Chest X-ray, PA view. Patient: 55 years old, sex F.
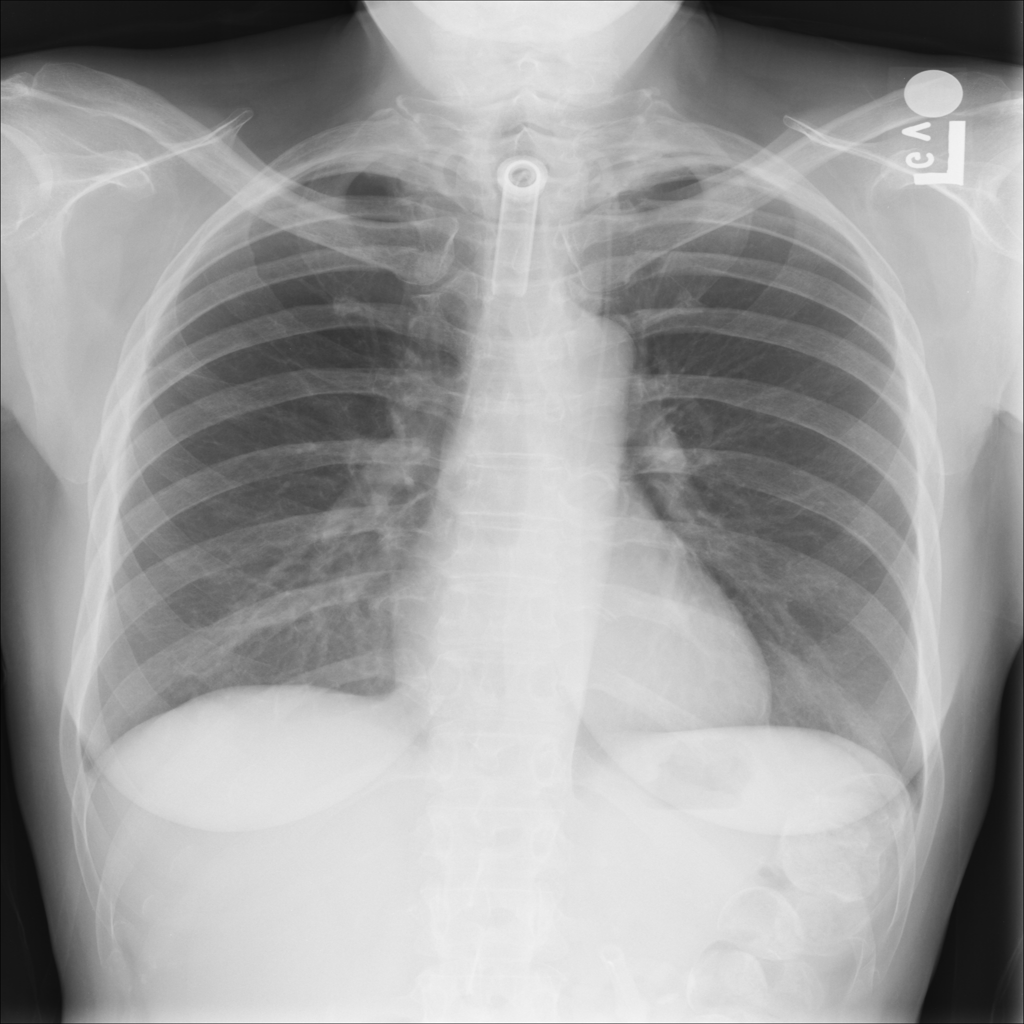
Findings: No Finding